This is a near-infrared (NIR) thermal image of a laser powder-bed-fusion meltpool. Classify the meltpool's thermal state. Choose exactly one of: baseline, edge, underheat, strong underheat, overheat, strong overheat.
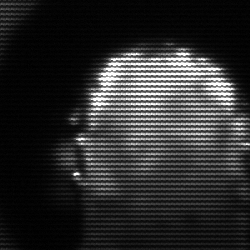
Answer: baseline